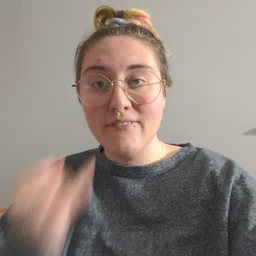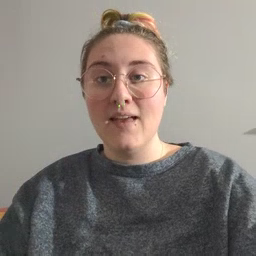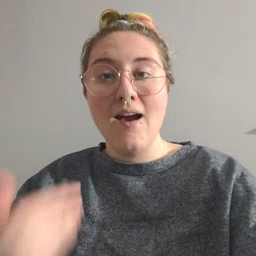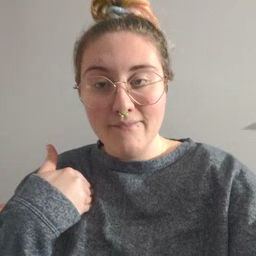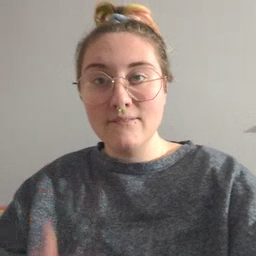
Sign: have